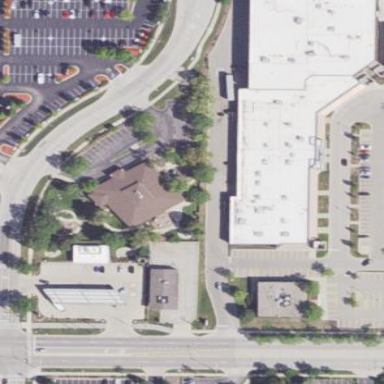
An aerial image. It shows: Retail building.